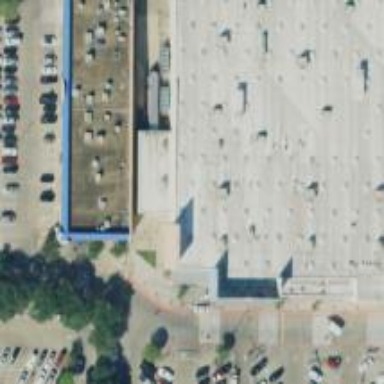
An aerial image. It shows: Supermarket building.